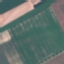
Land use / land cover: AnnualCrop